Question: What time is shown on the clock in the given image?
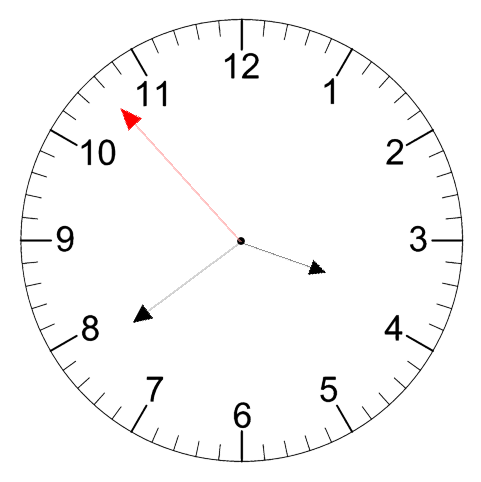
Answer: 03:38:53